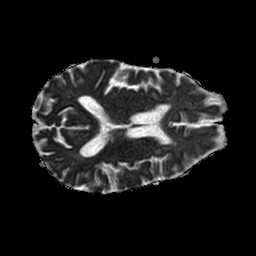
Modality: ADC
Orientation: axial
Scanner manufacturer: philips
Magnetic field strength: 1.5 T
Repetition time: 3.406 s
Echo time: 0.06899 s